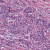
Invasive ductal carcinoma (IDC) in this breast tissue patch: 1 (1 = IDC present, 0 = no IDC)